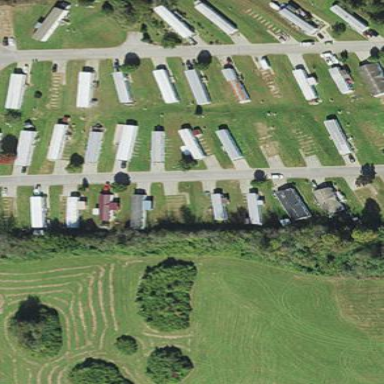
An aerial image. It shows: Residential area with mobile homes.